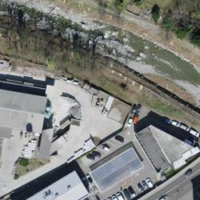
EUNIS habitat code: 54
Species observed at this site:
Actinidia chinensis